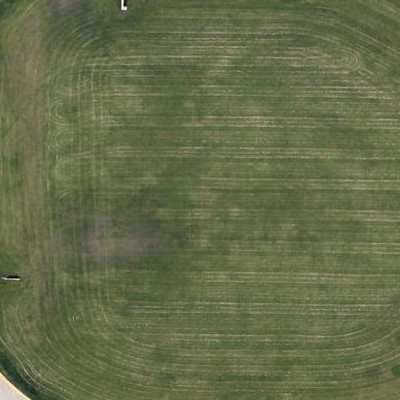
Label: aGrass